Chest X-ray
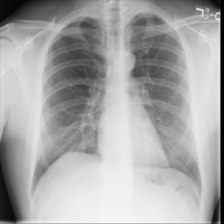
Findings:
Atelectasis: negative
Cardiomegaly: negative
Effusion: negative
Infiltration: negative
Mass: negative
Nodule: negative
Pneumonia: negative
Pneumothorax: negative
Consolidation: negative
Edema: negative
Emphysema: negative
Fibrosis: negative
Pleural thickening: negative
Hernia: negative